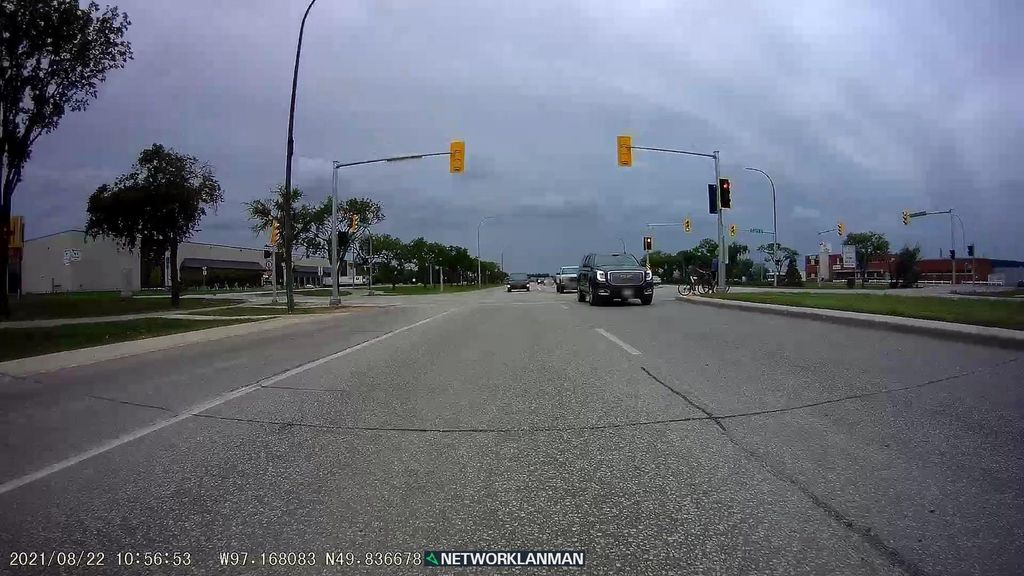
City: winnipeg